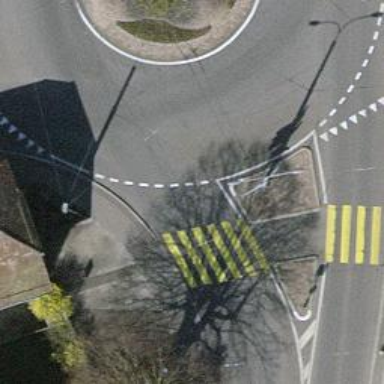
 featuring roundabout junction and separate sidewalk. Trolley wires are installed along the road."